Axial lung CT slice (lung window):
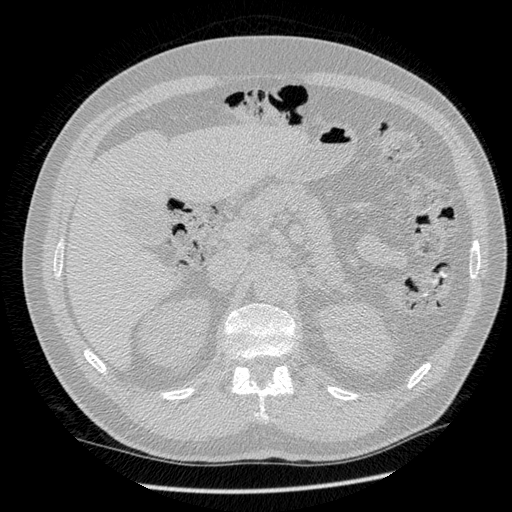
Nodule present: no